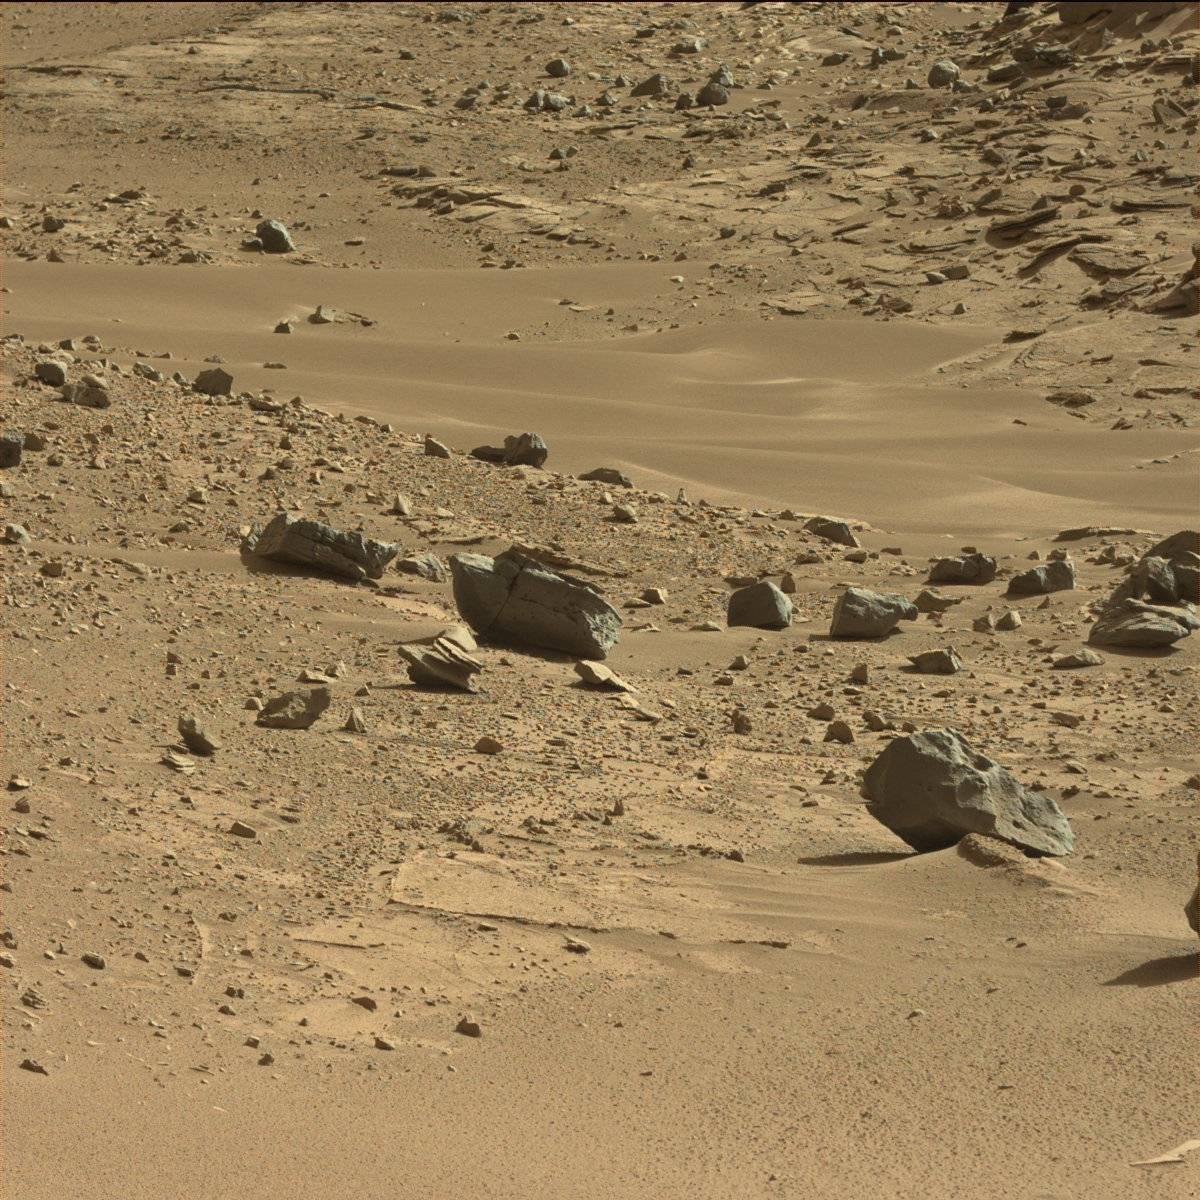
Terrain classes present: Bedrock, Rock, Sand / Soil